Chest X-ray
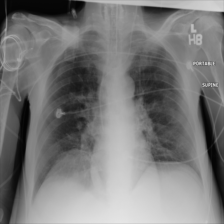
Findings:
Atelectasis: negative
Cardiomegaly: negative
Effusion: negative
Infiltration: negative
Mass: negative
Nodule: negative
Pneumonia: negative
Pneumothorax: negative
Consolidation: negative
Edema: negative
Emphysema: negative
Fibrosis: negative
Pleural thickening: negative
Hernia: negative